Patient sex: M
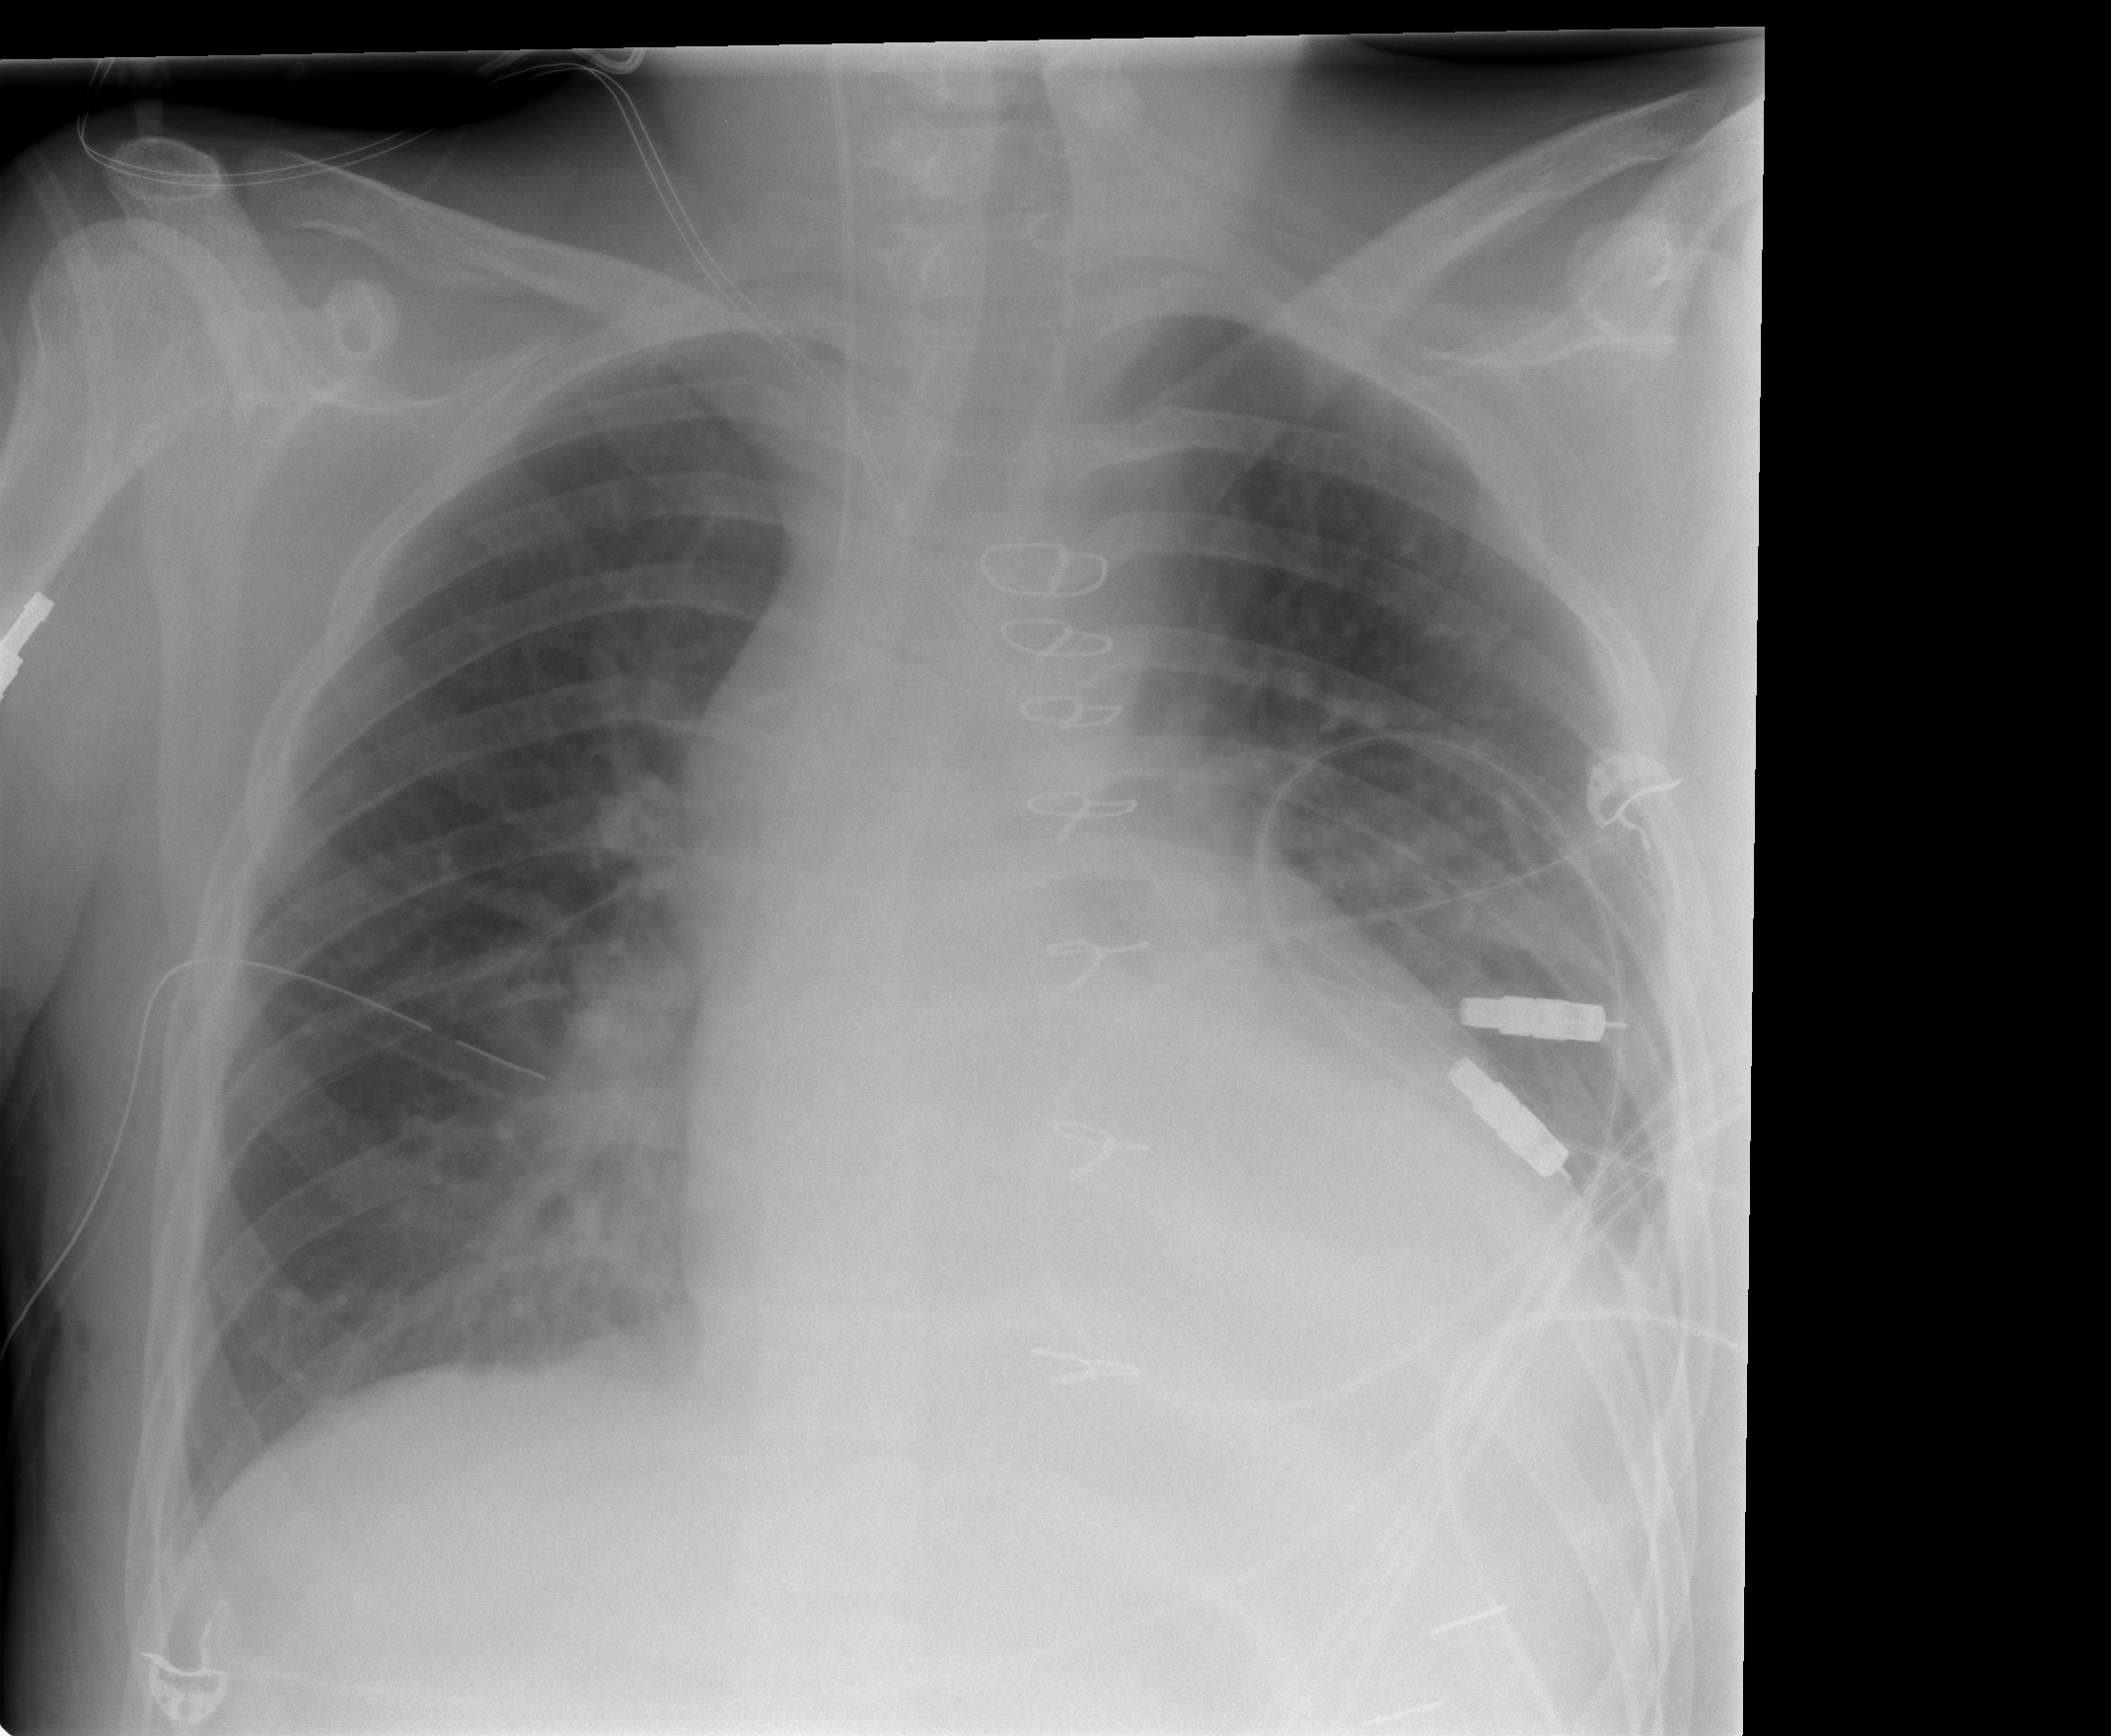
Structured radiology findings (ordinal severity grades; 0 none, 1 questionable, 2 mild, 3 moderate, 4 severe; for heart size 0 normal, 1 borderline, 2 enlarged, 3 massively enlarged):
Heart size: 2
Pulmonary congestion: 2
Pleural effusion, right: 0
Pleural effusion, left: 2
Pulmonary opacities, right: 2
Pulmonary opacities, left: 0
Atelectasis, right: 2
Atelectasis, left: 2